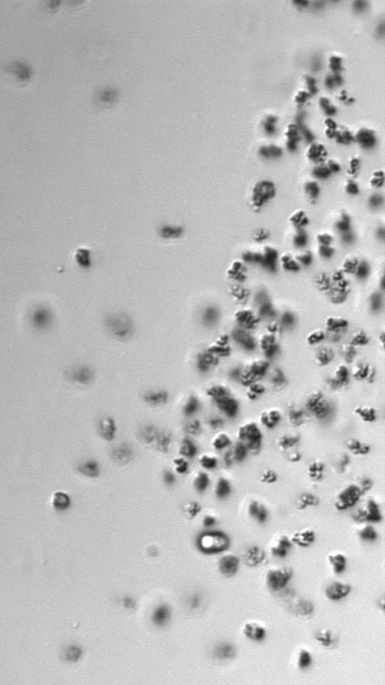
Label: Phaeocystis